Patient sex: M
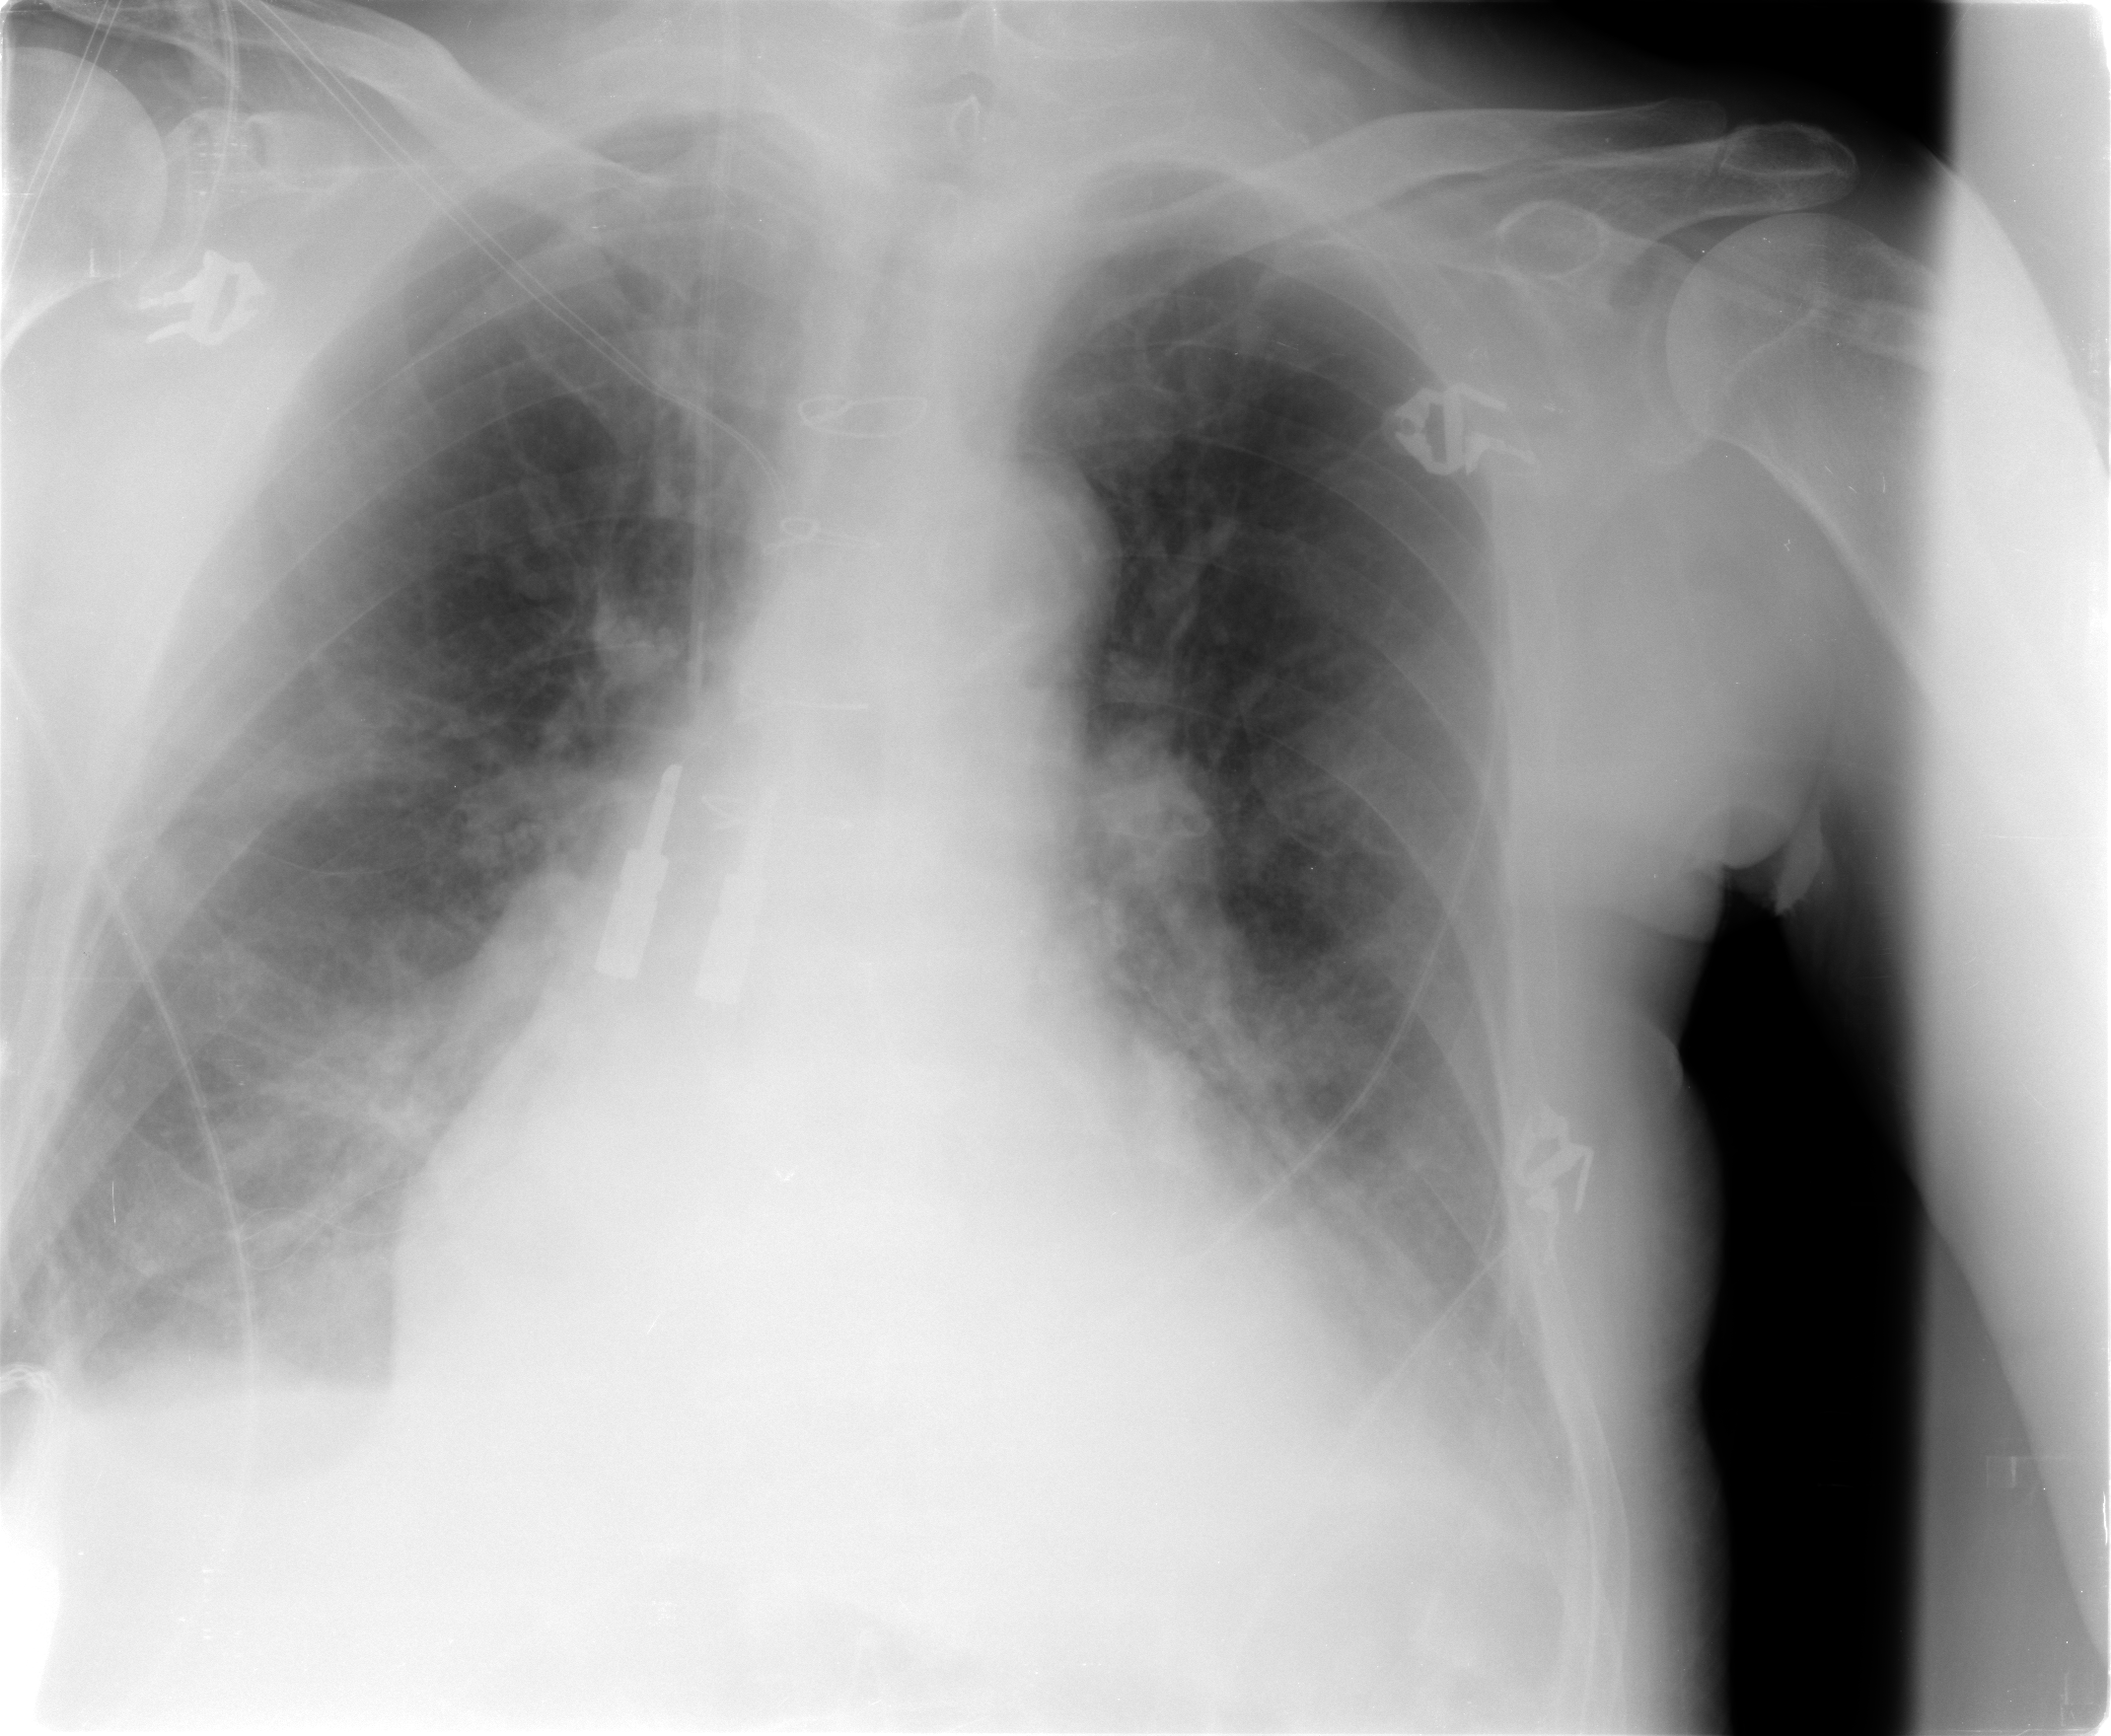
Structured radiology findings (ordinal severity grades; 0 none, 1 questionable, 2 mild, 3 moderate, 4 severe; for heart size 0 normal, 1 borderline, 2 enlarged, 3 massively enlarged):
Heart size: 1
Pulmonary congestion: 2
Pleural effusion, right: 2
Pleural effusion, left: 2
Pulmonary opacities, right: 0
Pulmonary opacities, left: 0
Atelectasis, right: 2
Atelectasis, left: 2